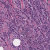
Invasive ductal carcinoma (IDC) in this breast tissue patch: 1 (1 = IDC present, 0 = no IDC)